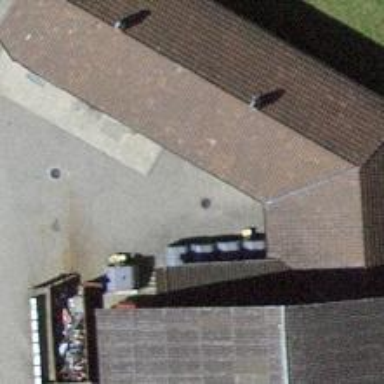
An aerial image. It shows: Recycling center for various types of waste.